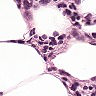
Metastatic tissue present: no